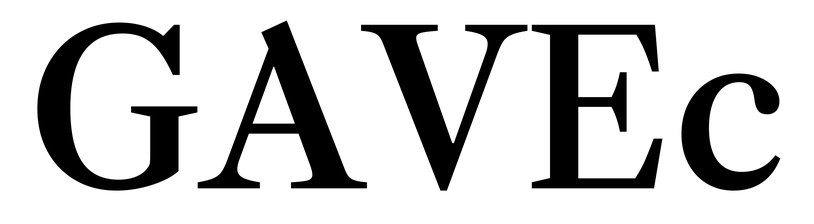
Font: LibreCaslonText_Medium